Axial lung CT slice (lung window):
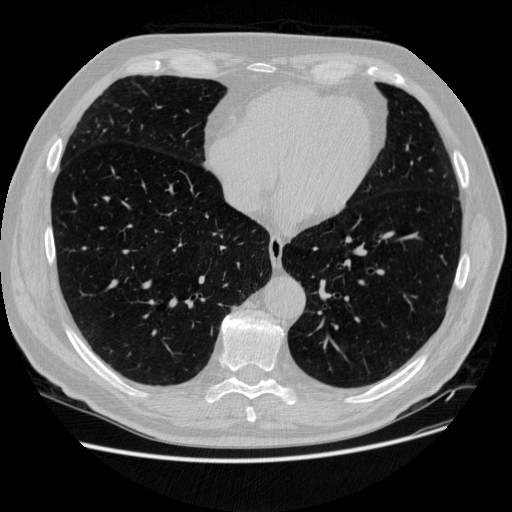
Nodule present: no